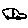
Label: car